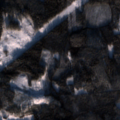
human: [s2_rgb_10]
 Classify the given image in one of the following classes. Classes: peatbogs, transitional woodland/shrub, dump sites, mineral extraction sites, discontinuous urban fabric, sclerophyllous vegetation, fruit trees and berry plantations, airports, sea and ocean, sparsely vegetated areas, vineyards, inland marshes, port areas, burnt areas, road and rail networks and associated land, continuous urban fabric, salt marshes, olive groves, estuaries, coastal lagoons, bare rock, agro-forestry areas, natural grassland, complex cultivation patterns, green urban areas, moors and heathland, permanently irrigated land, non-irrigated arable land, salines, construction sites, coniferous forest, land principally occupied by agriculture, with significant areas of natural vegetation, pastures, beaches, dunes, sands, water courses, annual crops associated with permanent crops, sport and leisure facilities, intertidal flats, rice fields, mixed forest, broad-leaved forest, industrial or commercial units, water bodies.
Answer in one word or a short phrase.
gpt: land principally occupied by agriculture, with significant areas of natural vegetation, coniferous forest, transitional woodland/shrub